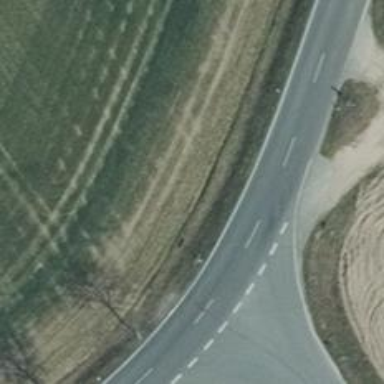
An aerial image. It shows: Secondary road with asphalt surface.